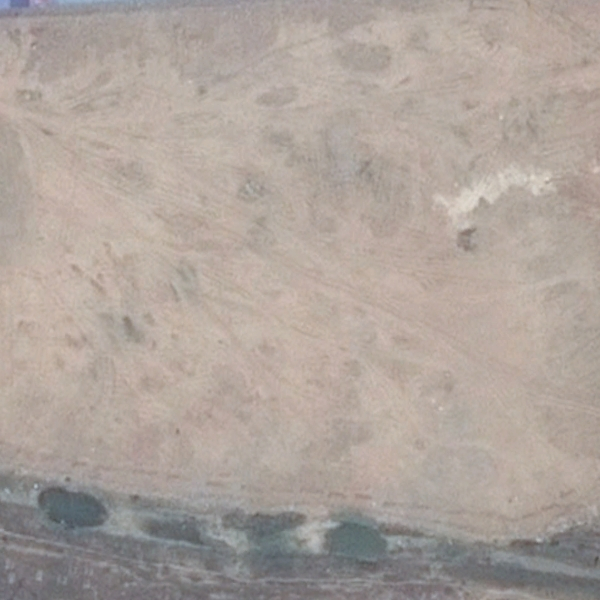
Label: BareLand